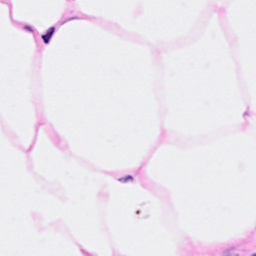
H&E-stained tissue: Breast